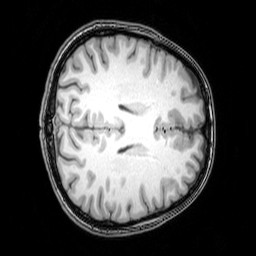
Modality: T1w
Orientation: axial
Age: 23
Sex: female
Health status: healthy
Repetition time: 0.081 s
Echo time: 0.037 s